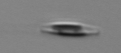
Label: pennate